Question: I searched over the internet but I couldn't find an answer to this. It is possible to draw a hole in a MKPolygon? Something like this:

I remember I saw something like this, but I'm not sure if it was related to iOS. It is possible to do this and (if it is) how I should start?
Thank you
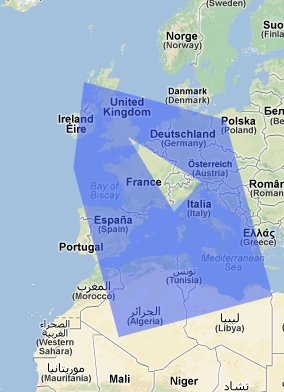
Answer: To do this properly, you should really look at the 'interiorPolygons' parts of <URL>.